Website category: university
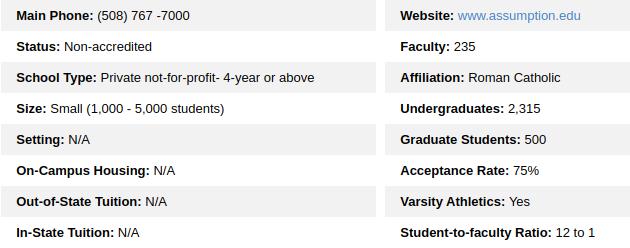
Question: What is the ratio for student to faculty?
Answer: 12 to 1

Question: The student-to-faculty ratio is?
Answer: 12 to 1